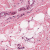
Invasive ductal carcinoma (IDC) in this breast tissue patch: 0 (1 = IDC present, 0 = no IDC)